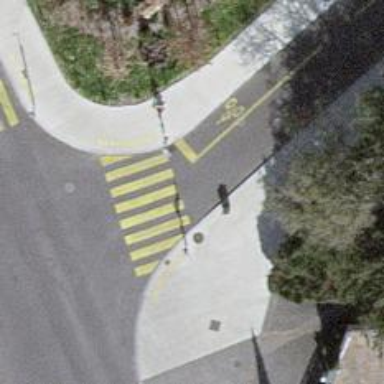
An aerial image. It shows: Crossing with traffic signals.